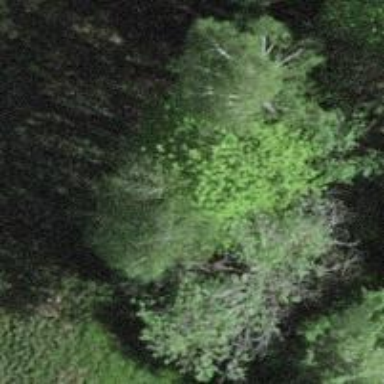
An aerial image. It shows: Beautiful tree in nature.